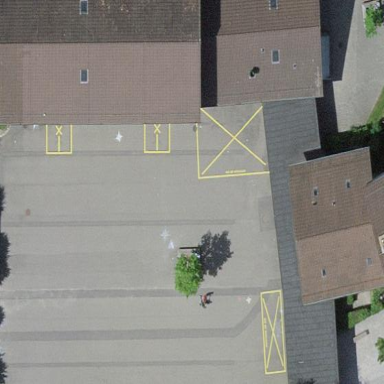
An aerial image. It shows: Parking area with surface.